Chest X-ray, PA view. Patient: 59 years old, sex M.
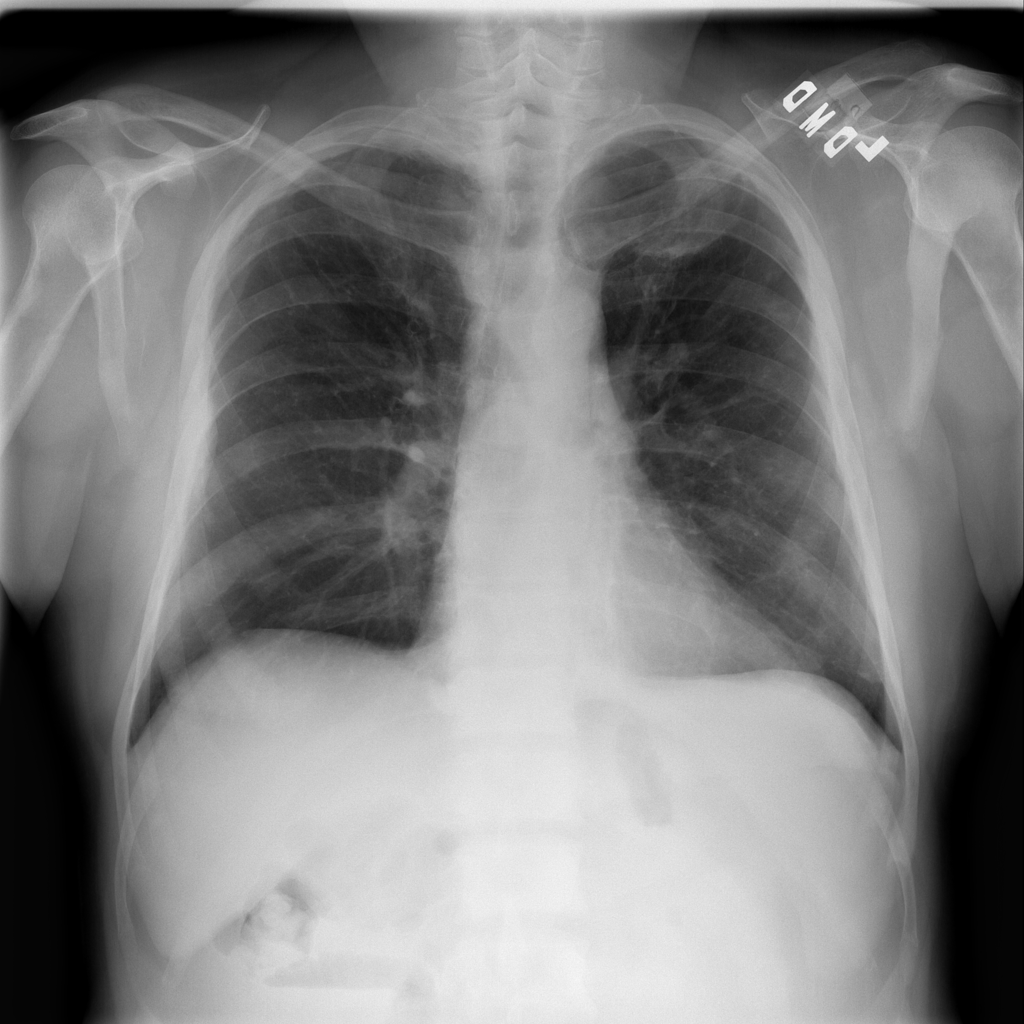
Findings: No Finding